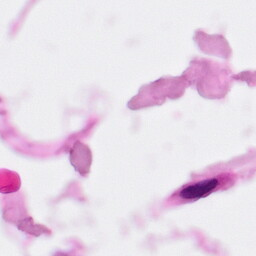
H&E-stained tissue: Pancreatic